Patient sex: M
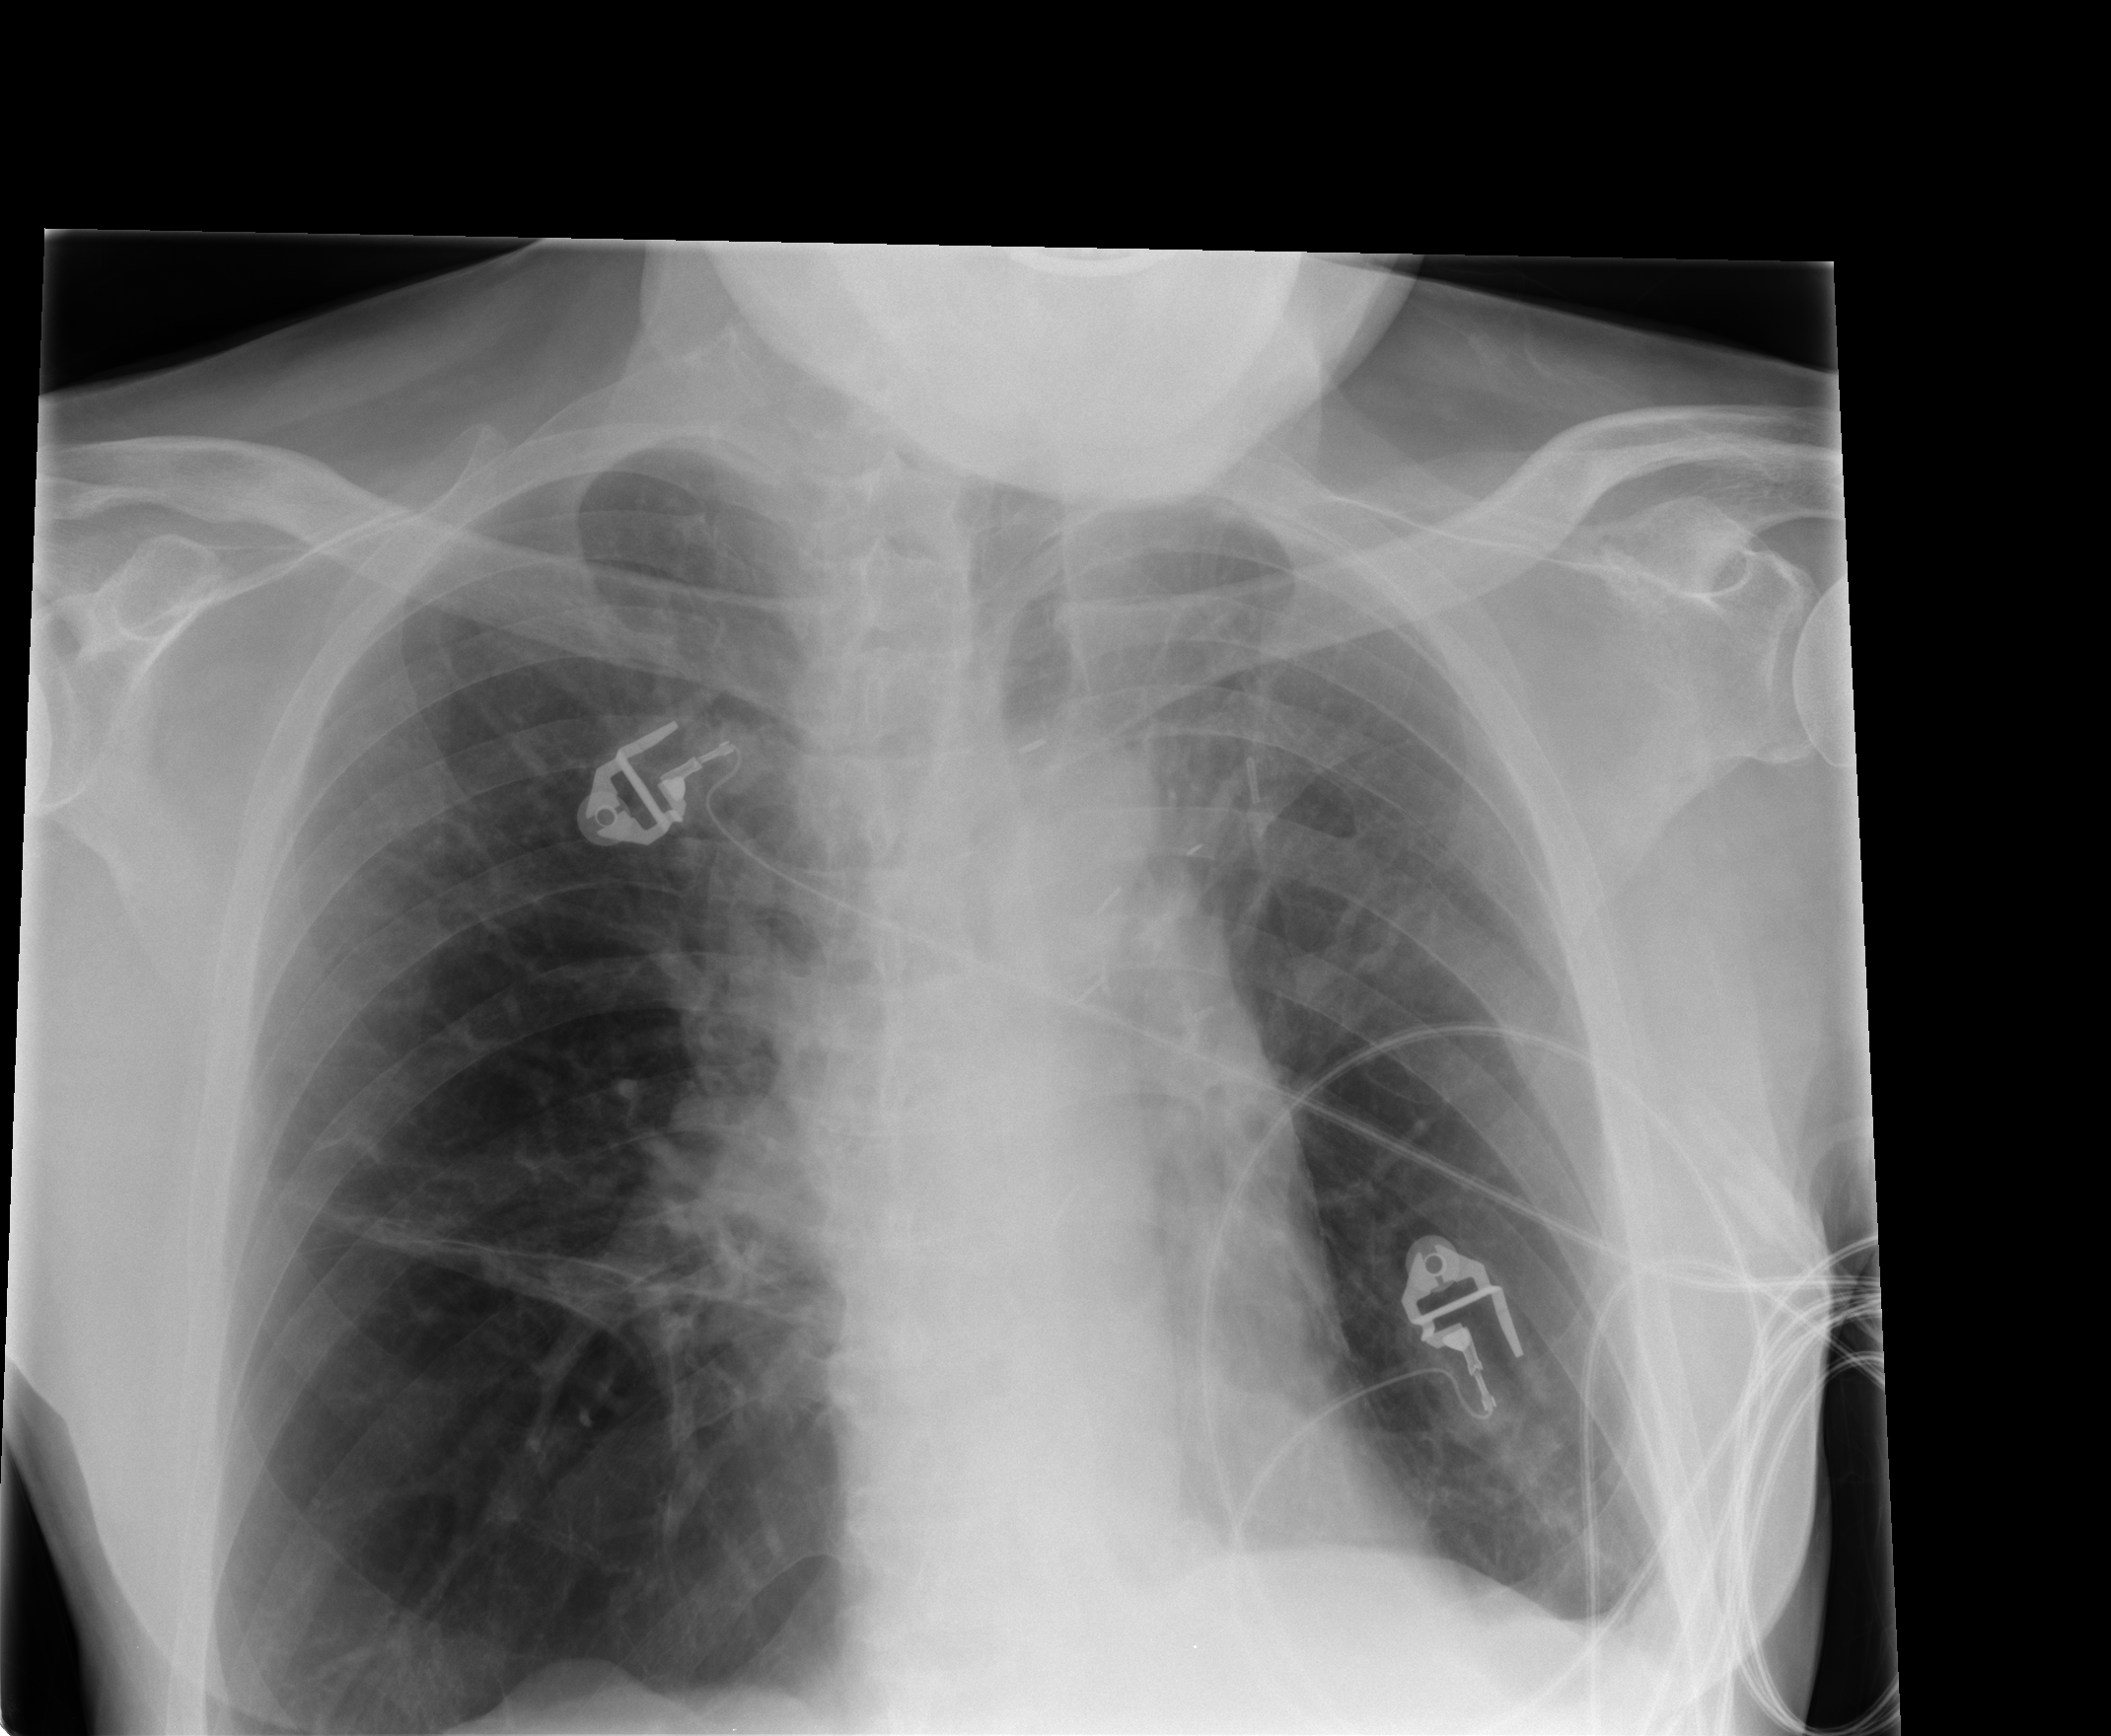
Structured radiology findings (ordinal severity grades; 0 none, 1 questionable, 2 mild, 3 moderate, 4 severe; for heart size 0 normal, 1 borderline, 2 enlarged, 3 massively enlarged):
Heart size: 0
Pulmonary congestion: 0
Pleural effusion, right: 0
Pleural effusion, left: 0
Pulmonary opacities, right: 0
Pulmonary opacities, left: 0
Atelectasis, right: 2
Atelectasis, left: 0